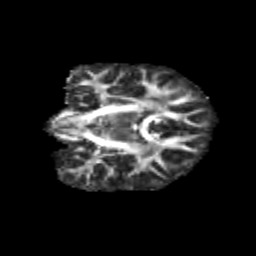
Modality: FA
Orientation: coronal
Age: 9
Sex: male
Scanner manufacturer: siemens
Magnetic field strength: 3 T
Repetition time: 3.8 s
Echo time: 0.07 s